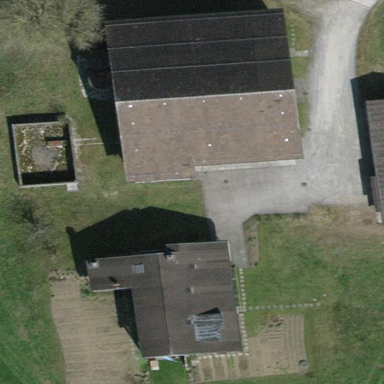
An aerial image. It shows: Farmyard area.